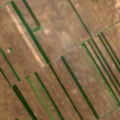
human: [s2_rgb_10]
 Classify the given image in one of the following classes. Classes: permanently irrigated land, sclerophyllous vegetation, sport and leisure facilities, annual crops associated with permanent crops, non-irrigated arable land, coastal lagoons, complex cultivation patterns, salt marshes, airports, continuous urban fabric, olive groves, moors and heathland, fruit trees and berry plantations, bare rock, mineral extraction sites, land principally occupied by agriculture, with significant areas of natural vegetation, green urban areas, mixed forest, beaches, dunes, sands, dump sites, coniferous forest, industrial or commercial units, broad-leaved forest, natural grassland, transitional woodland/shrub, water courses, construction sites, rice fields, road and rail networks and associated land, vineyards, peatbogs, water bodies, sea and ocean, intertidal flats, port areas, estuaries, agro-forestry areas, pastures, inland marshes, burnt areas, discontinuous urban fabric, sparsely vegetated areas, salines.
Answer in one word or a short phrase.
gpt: non-irrigated arable land